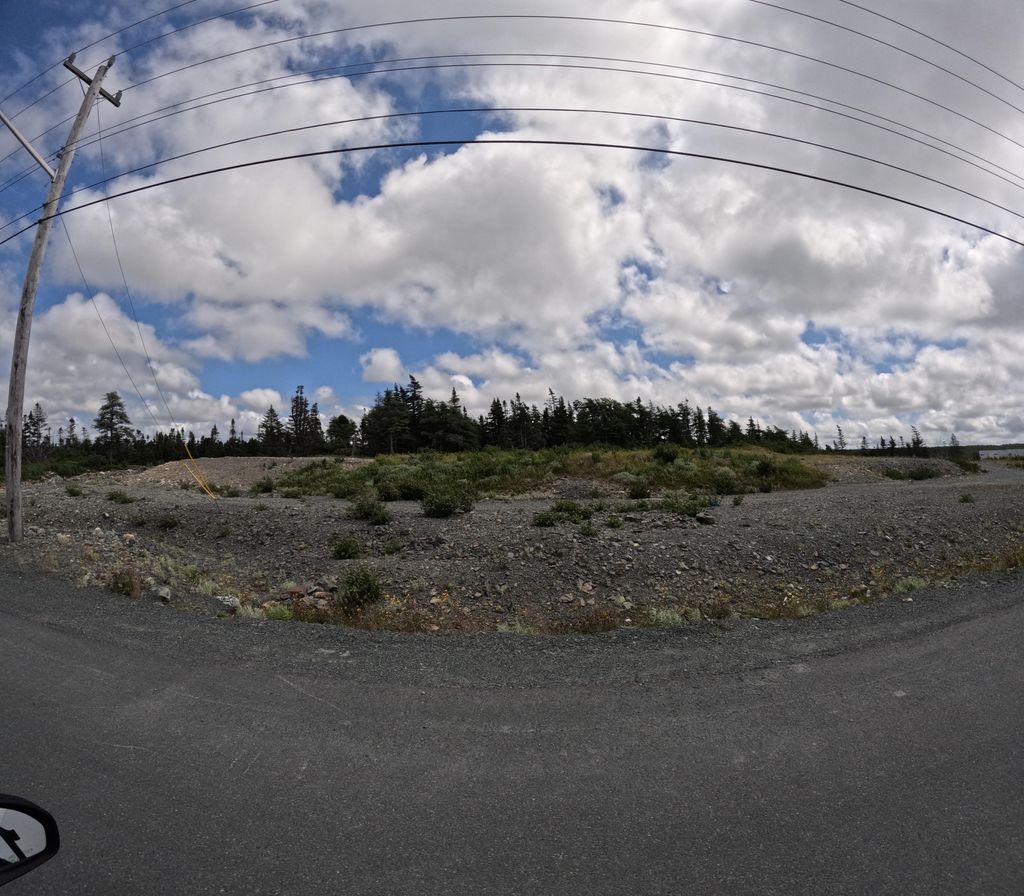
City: st_johns